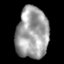
Tissue: lung
Cell type: T cells
Senescence score: 0.2371
Nuclear area (px): 1629
Mean DAPI intensity: 159.564